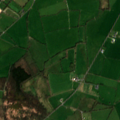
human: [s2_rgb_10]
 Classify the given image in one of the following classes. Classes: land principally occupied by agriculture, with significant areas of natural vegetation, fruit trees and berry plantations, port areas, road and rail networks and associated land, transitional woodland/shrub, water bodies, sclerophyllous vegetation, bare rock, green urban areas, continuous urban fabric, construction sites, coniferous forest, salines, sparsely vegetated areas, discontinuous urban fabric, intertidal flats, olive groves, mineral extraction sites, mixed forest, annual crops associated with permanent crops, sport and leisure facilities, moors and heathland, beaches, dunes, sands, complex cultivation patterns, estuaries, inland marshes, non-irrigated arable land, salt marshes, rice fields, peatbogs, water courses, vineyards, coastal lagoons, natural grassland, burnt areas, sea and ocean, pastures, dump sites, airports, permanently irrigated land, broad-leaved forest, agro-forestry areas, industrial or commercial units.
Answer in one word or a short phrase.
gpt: pastures, transitional woodland/shrub